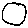
Label: circle